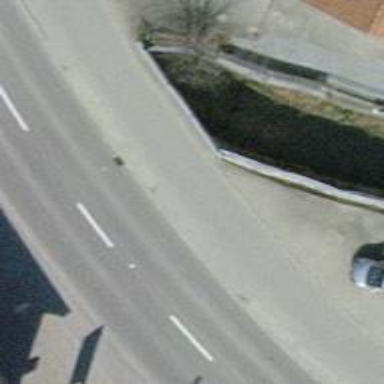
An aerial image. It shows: Cycleway bridge with asphalt surface.